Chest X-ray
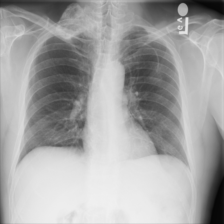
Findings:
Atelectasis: negative
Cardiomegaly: negative
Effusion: negative
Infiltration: negative
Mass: negative
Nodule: negative
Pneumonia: negative
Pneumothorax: negative
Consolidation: negative
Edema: negative
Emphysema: negative
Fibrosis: negative
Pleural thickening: negative
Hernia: negative